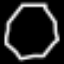
Label: octagon